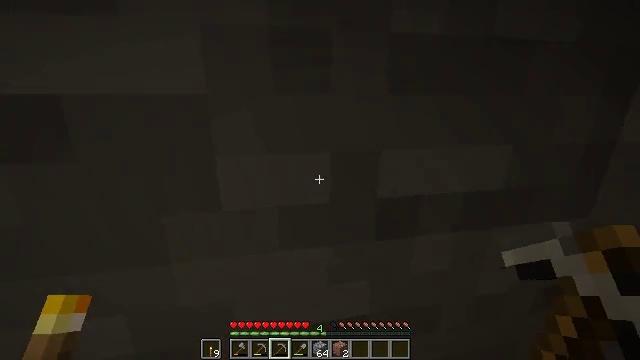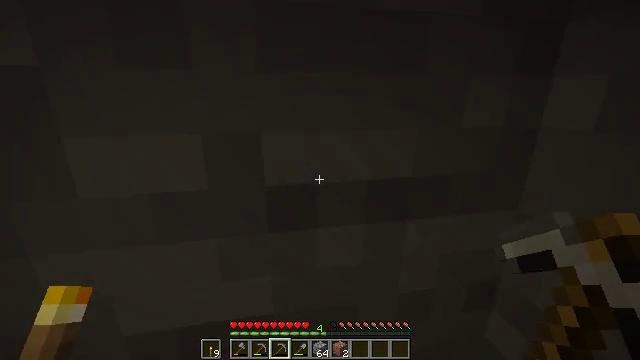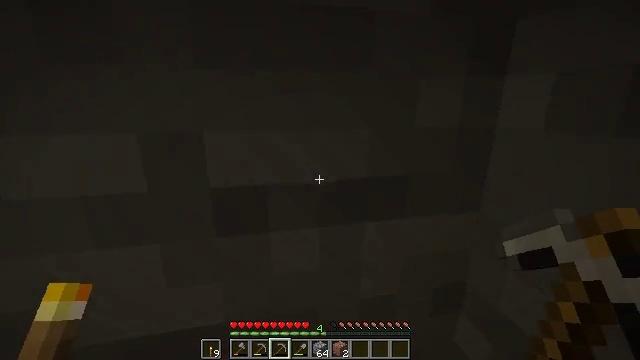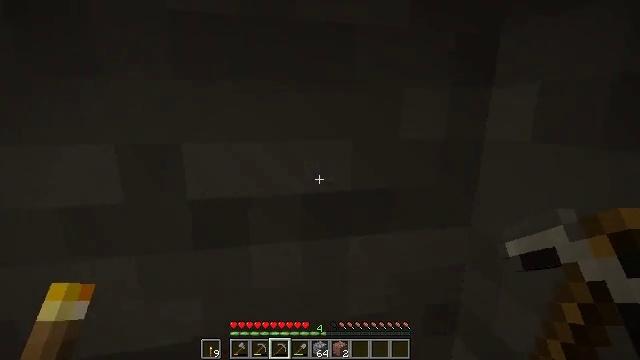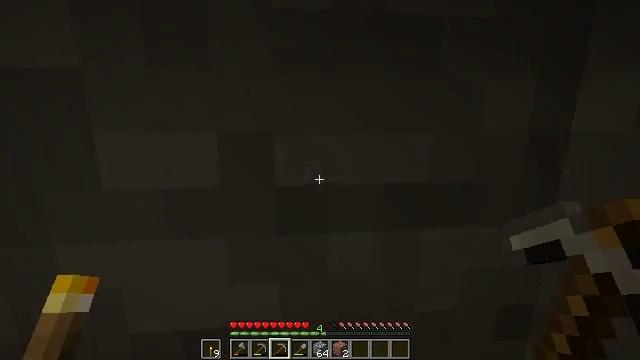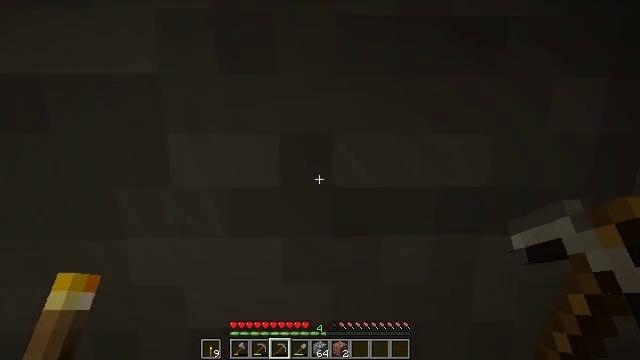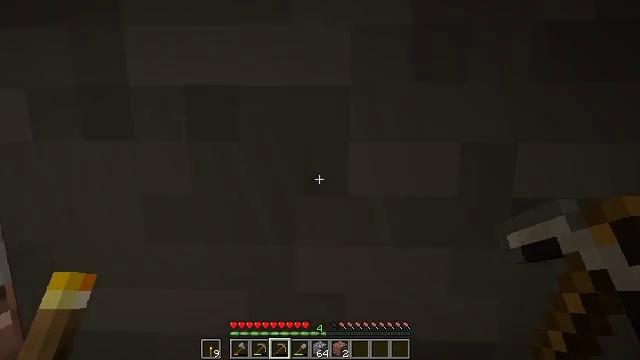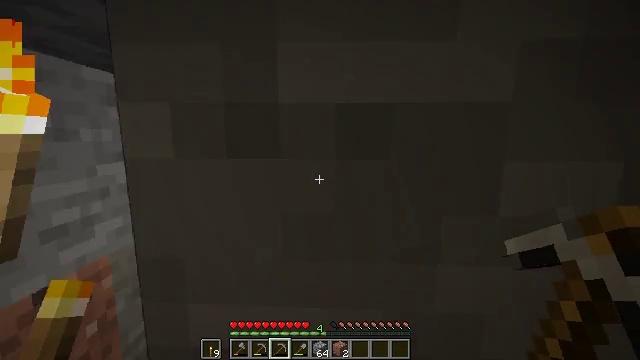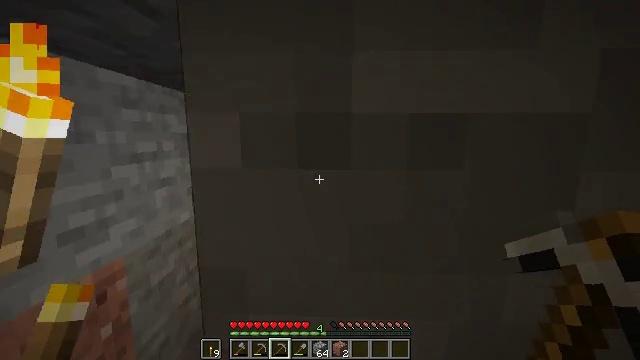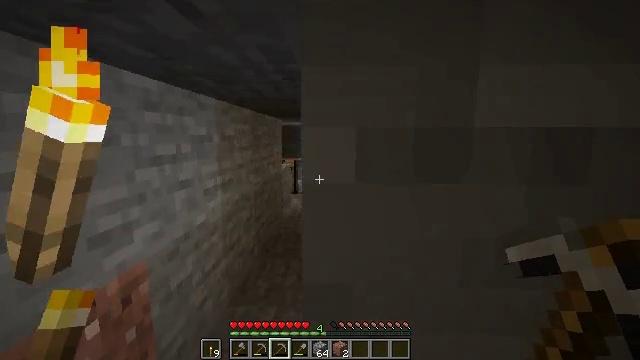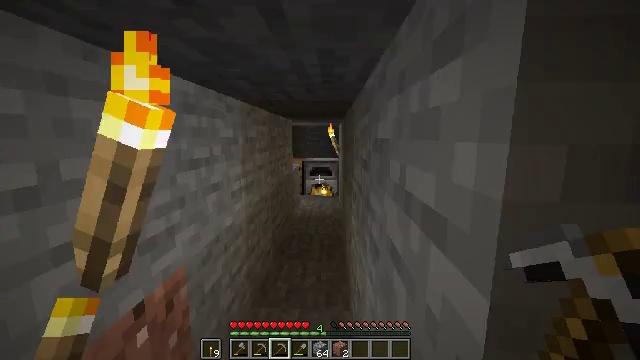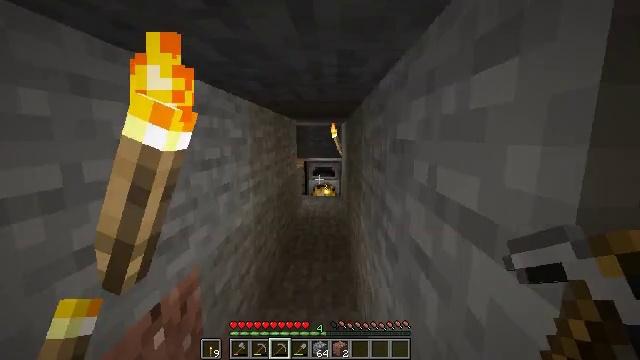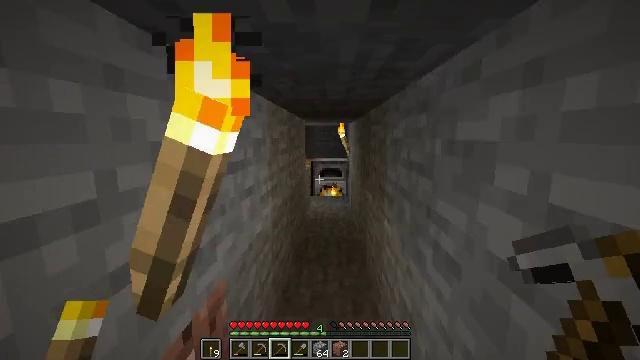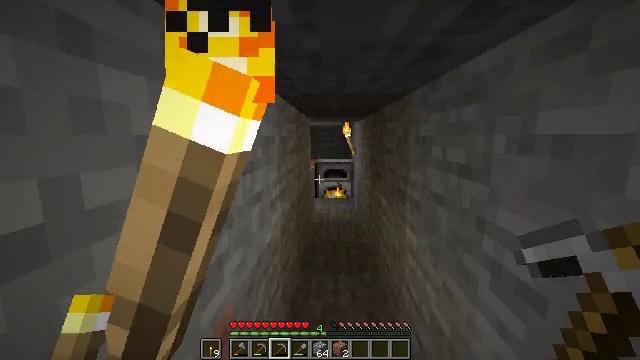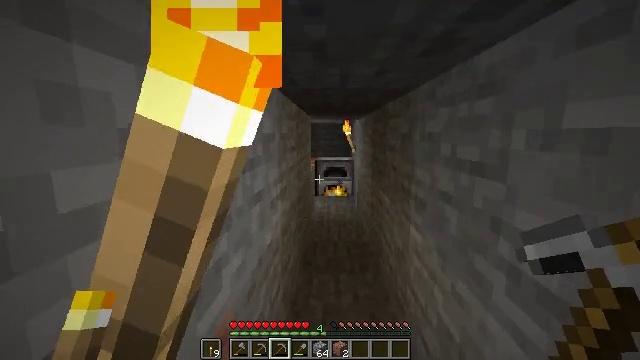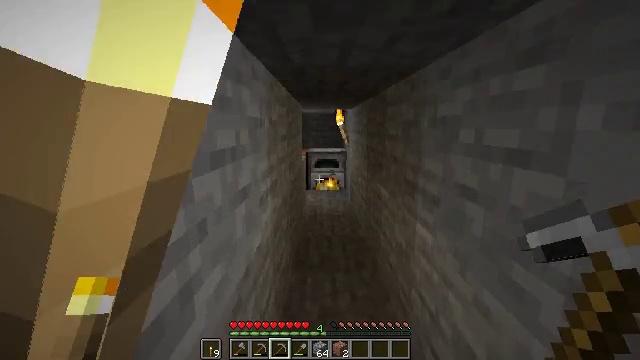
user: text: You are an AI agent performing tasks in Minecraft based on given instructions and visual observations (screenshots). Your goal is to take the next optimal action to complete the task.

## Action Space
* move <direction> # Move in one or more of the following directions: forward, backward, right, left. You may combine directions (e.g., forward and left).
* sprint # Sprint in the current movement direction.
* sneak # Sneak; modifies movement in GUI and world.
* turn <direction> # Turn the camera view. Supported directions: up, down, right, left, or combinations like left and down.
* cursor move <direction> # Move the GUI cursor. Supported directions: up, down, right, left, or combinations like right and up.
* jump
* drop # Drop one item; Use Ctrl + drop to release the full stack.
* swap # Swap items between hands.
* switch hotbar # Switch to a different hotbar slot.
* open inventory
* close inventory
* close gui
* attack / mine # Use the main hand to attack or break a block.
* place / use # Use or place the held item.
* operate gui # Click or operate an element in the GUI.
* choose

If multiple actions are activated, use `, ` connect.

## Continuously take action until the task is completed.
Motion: motion action
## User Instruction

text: Put raw salmon in the furnace to craft cooked salmon.
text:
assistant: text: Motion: move forward
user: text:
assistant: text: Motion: move forward, turn right and up
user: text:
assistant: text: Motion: move forward and move left, turn left and up
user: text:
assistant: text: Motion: move forward and move left, turn left and up
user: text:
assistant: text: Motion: move forward and move left, turn left and up
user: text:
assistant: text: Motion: move forward and move left, turn left and up
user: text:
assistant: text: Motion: move forward and move left
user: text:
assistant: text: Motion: move forward and move left
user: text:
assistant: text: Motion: move forward and move left
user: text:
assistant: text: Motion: move forward and move left
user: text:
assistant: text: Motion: move forward and move left
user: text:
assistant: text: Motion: move forward
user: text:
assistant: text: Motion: move forward
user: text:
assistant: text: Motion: move forward
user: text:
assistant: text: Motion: move forward, turn right and down
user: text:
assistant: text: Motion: move forward
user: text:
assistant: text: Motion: move forward, turn up
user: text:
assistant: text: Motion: move forward
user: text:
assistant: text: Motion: move forward, turn down
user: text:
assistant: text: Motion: move forward
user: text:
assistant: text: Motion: move forward
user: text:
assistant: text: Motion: move forward
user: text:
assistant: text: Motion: move forward
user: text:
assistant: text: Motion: move forward
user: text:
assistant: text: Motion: move forward
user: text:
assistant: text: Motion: move forward
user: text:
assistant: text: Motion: move forward, turn left and down
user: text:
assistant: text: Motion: move forward, turn left and down
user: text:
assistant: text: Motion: move forward and move right, turn left and down
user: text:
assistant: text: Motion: move forward and move right, turn left and down